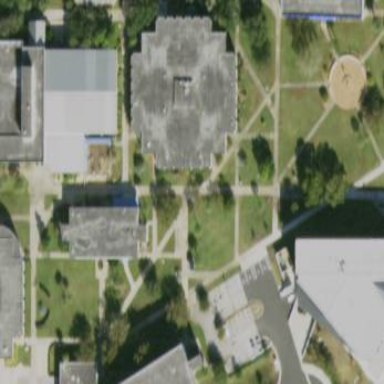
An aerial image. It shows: College building.